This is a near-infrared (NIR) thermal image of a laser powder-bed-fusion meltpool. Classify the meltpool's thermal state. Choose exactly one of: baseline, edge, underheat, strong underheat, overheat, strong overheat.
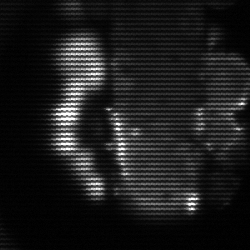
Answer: strong underheat